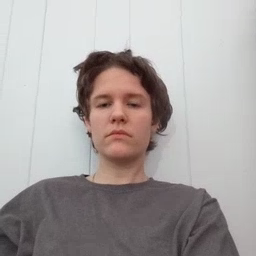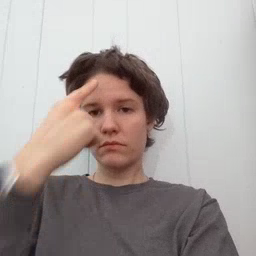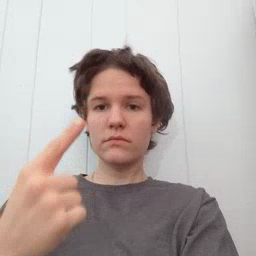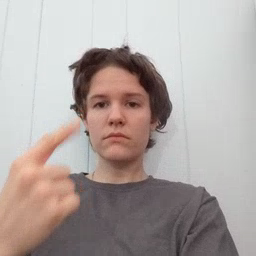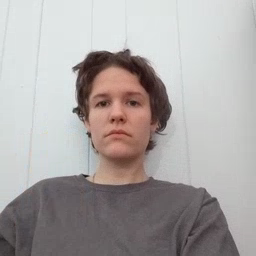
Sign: penny